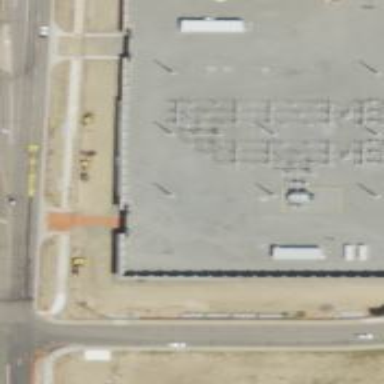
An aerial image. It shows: Electrical substation at the minor distribution level. It has industrial look.